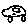
Label: car